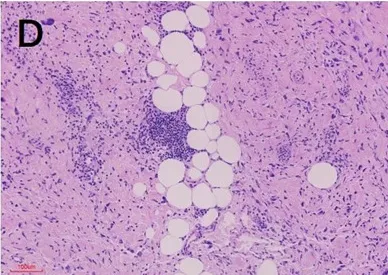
(D) The mural nodules consisted of spindle cells, pleomorphic cells, and a few adipocytes. The adipocytes showed good differentiation and varied in size.
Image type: pathology (h&e)